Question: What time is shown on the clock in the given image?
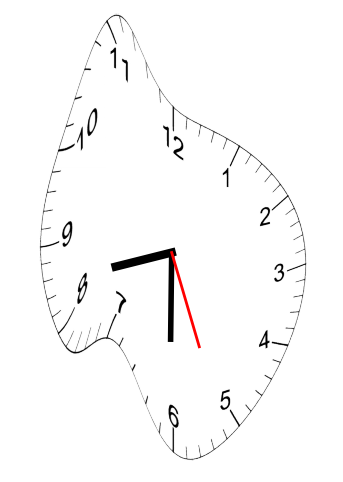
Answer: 08:30:26